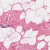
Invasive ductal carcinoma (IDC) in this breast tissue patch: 0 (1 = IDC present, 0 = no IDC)